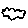
Label: cloud